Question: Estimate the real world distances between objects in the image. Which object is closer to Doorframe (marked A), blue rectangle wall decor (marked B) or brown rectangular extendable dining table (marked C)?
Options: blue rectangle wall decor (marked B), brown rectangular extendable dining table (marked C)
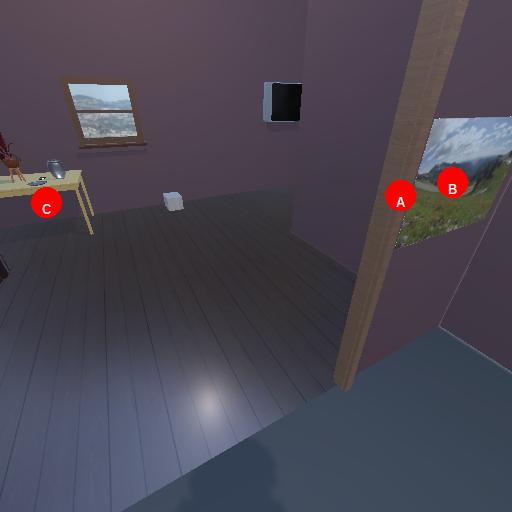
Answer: blue rectangle wall decor (marked B)